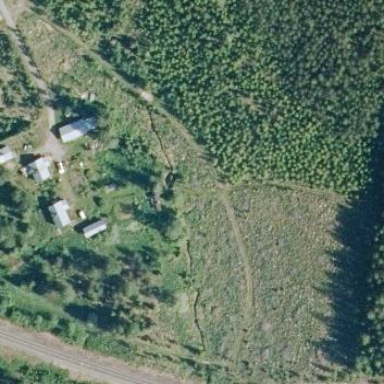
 likely man-made clearing in the landscape."